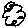
Label: cloud